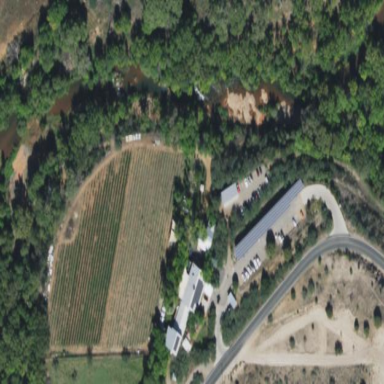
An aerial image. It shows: Vineyard.